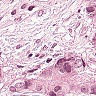
Metastatic tissue present: yes